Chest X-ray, PA view. Patient: 67 years old, sex M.
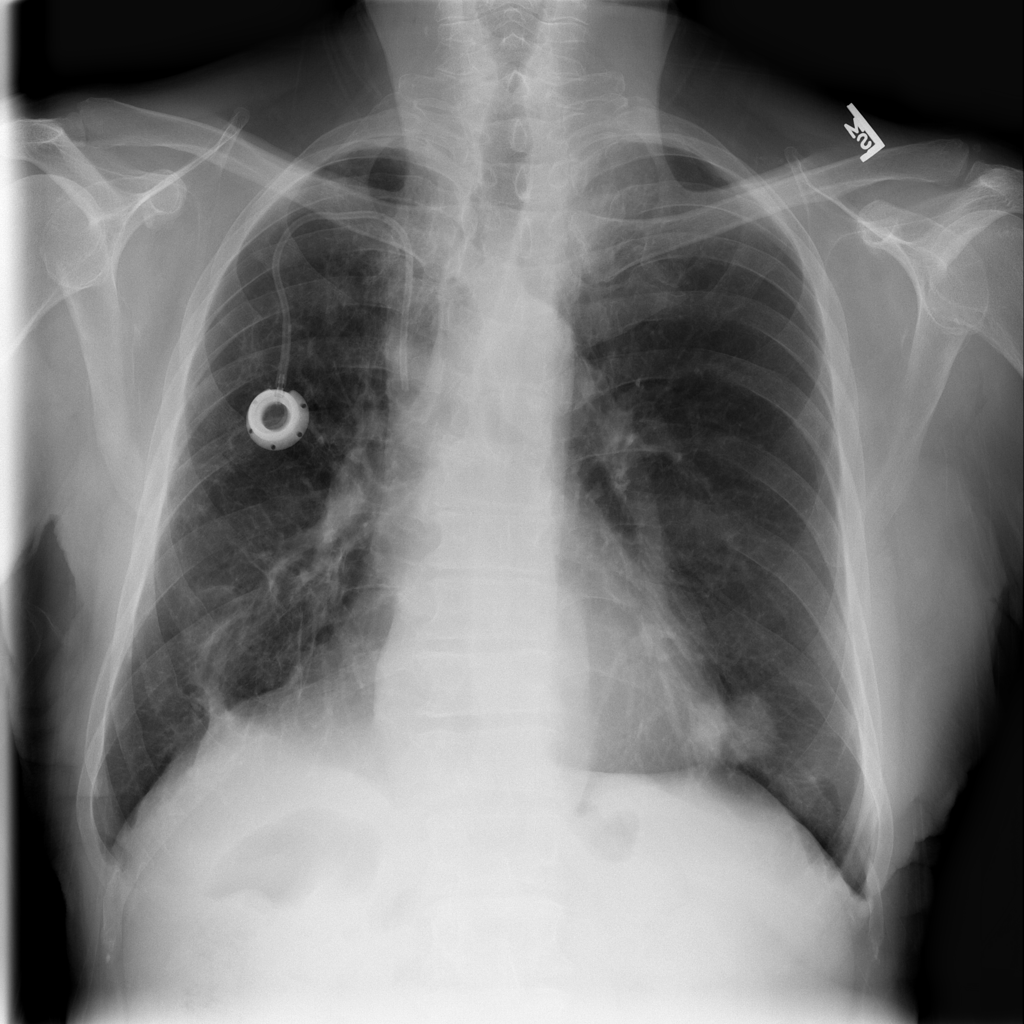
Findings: Mass